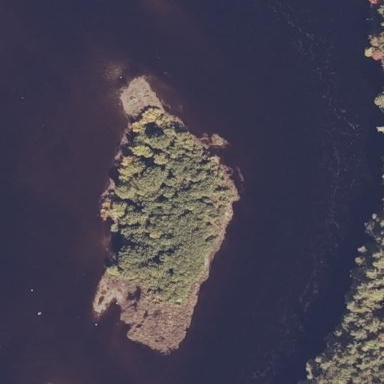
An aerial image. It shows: Islet.